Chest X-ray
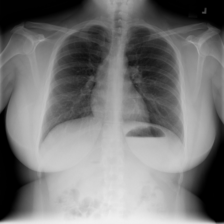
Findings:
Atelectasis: negative
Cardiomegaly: negative
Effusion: negative
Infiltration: negative
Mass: negative
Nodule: negative
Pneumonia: negative
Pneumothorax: negative
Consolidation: negative
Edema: negative
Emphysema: negative
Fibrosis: negative
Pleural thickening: negative
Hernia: negative